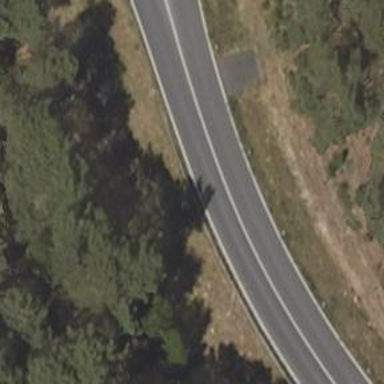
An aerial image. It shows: Trunk link highway with asphalt surface.